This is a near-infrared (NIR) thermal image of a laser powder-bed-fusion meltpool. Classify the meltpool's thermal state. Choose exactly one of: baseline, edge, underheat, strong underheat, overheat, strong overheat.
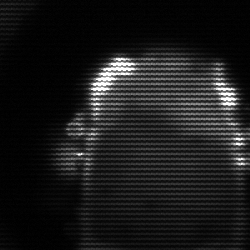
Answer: baseline